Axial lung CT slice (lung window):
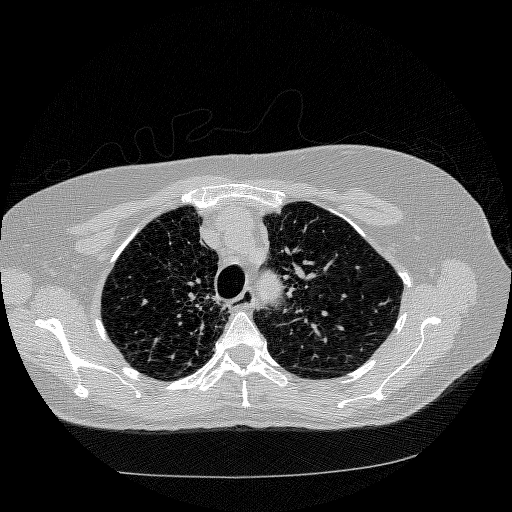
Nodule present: no